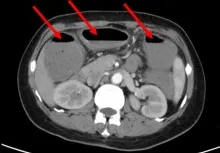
(A, B) Computed tomography images of the patient before surgery (2018-11). Enhanced CT scans of the abdomen revealed the dilatation and gas-fluid level of the colon.
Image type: radiology (ct)